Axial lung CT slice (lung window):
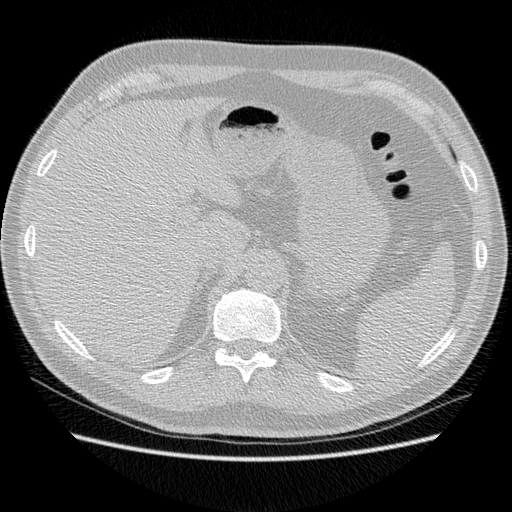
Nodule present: no